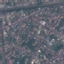
Land use / land cover class: Residential